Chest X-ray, PA view. Patient: 17 years old, sex M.
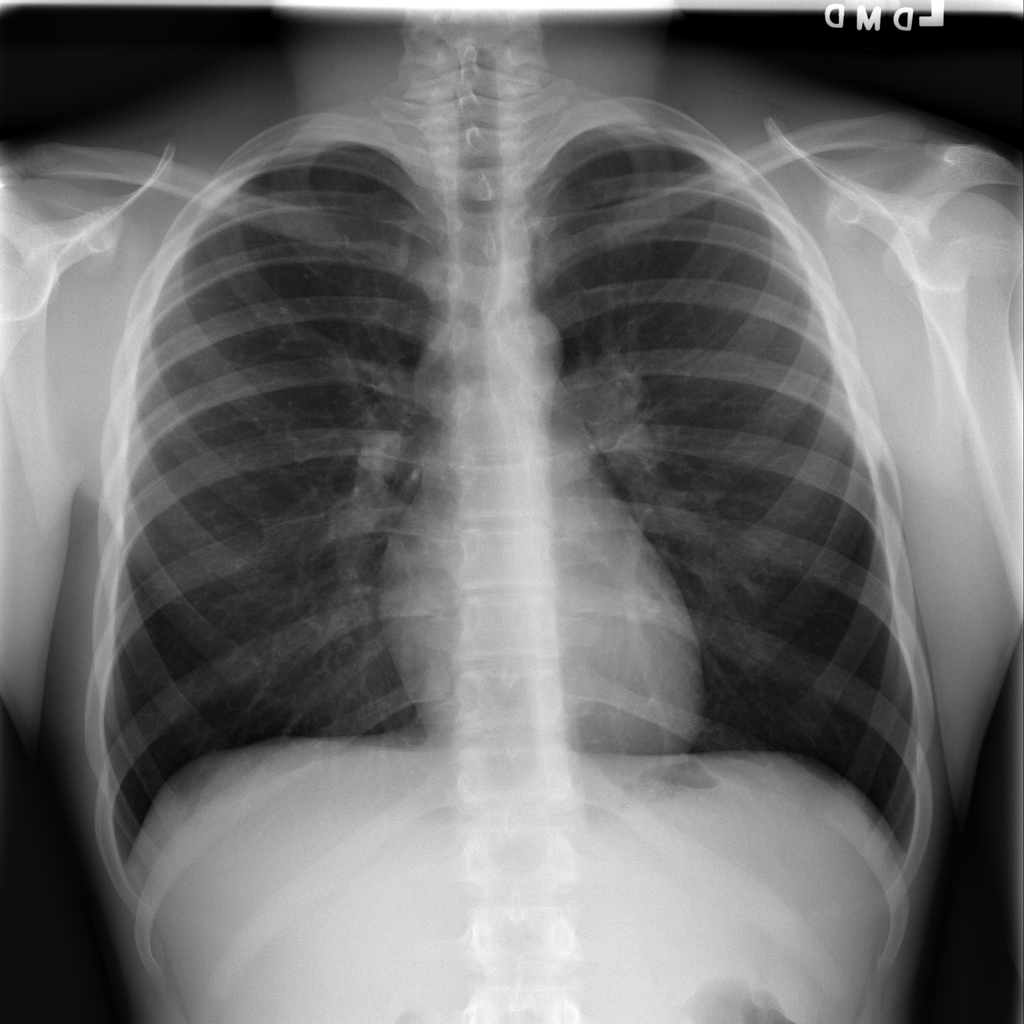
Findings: No Finding